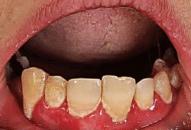
Condition: Gingivitis